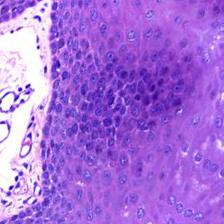
Diagnosis: Normal